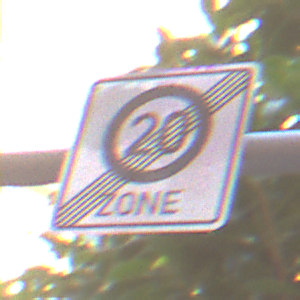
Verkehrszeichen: EndeZone20
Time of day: MorningAfternoon
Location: Outdoor (Urban)
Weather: Clear
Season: NotSpecified
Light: Natural